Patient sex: M
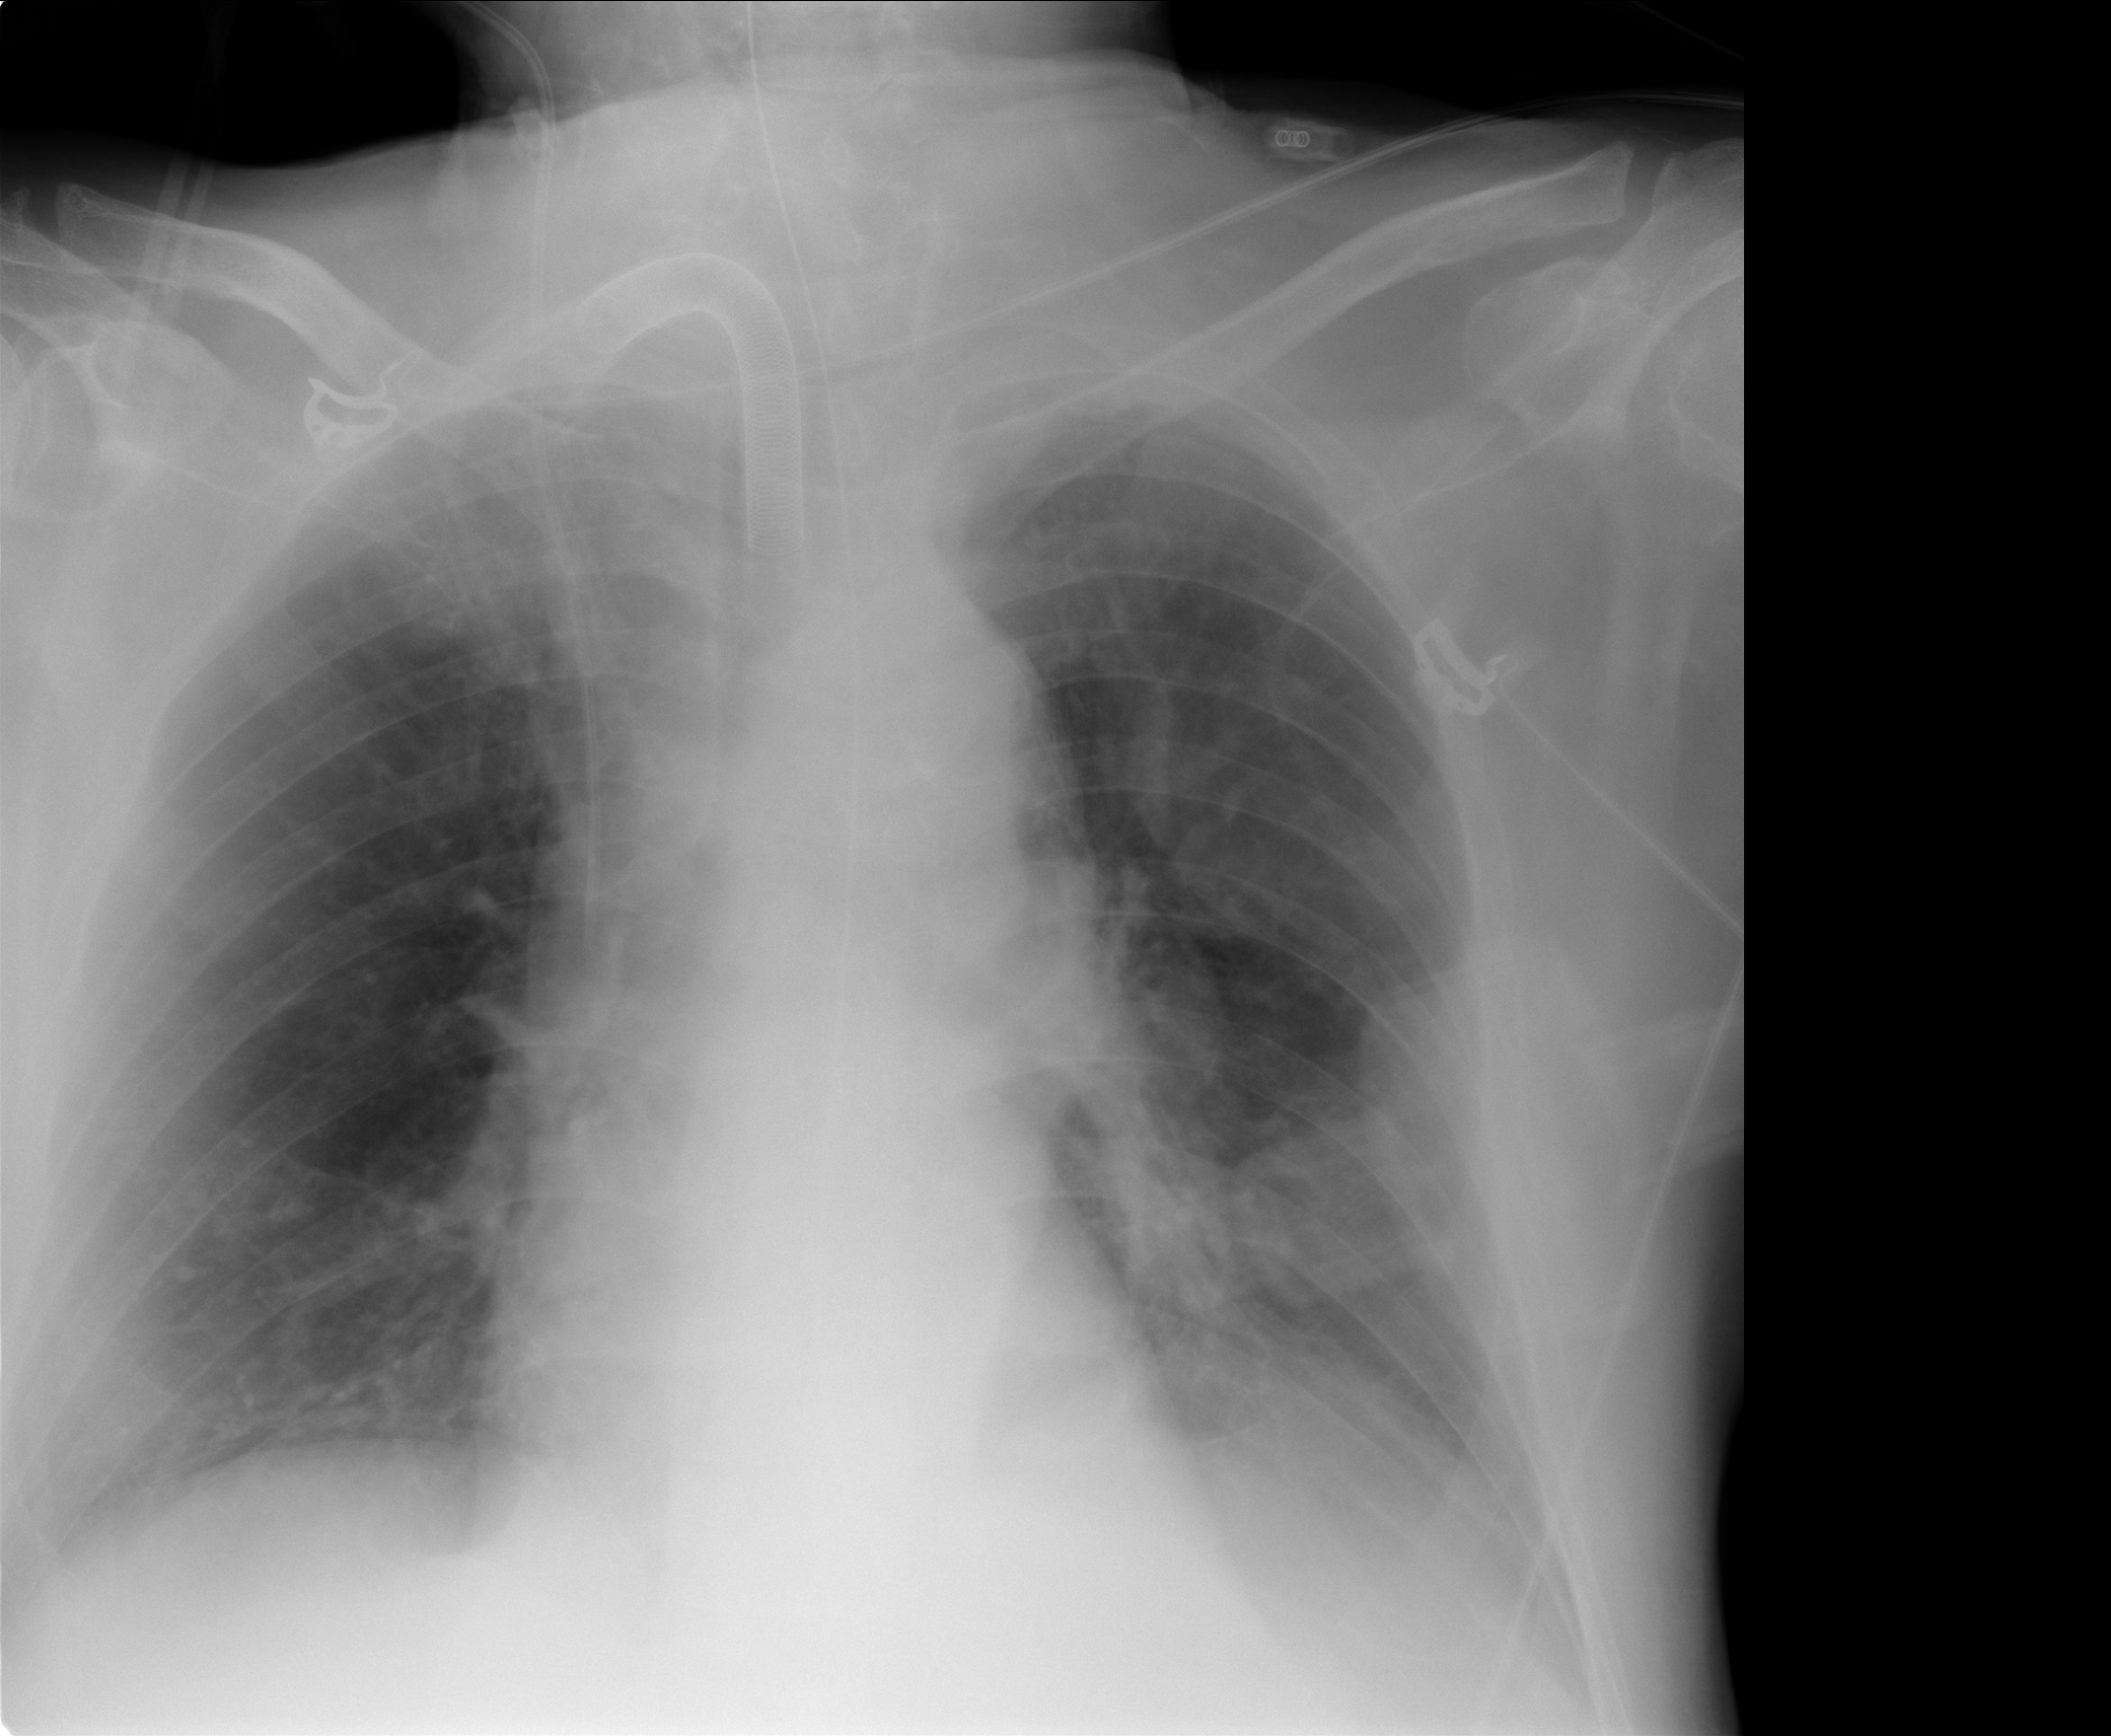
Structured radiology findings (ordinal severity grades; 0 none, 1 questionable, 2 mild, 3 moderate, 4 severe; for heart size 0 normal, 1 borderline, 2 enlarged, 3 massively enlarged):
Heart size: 0
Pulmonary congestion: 0
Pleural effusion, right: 0
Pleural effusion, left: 2
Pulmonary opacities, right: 0
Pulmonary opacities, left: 0
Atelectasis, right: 0
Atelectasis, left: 2